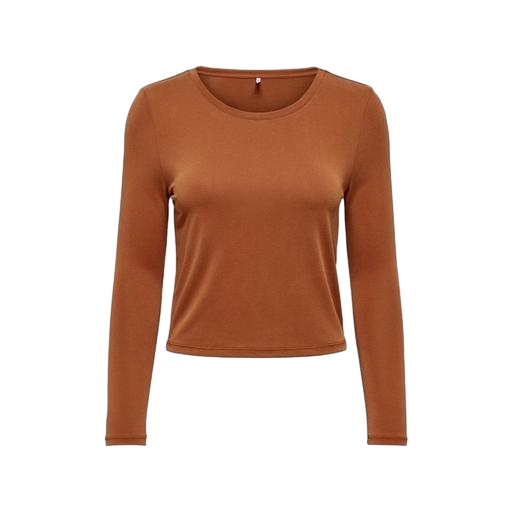
long-sleeve t-shirt only macy, brown femme long-sleeve top, brown women's ribbed long sleeve jersey t-shirt, white background